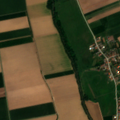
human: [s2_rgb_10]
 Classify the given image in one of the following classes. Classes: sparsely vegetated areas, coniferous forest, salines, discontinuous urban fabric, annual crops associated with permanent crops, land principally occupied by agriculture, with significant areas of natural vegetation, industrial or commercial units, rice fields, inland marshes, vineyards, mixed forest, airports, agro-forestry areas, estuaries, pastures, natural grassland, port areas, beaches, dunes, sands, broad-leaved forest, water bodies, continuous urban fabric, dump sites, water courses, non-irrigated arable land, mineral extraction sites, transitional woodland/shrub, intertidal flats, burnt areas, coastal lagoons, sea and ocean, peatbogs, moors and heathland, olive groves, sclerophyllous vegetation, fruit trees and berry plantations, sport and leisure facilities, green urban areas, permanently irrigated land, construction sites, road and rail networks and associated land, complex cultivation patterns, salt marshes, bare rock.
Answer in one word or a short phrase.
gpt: discontinuous urban fabric, non-irrigated arable land, pastures, land principally occupied by agriculture, with significant areas of natural vegetation